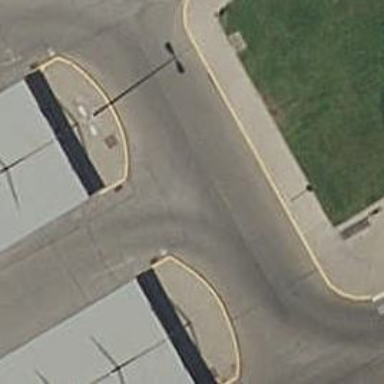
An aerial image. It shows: Parking aisle designated as service road.